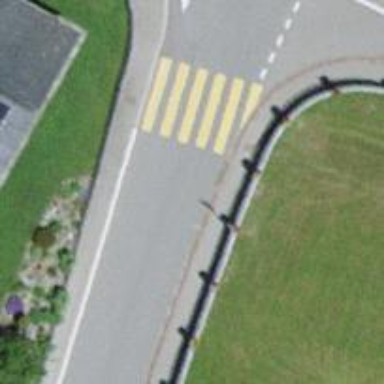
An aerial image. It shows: Zebra crossing on the road.